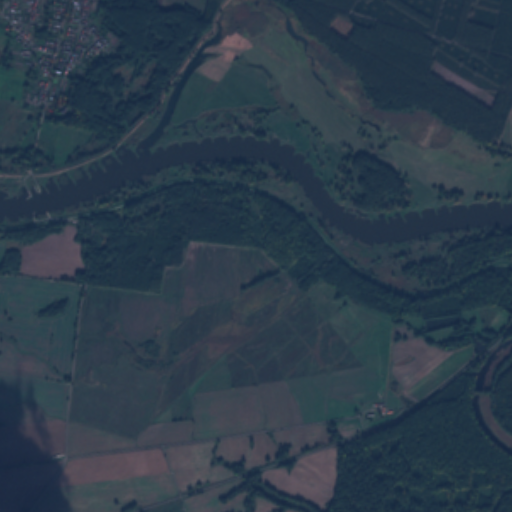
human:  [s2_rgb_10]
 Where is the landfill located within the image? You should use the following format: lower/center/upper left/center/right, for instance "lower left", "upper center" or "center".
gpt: The landfill is located in the center left of the image.
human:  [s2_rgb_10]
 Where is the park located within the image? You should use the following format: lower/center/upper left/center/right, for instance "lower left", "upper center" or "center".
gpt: The park is located in the upper left of the image.
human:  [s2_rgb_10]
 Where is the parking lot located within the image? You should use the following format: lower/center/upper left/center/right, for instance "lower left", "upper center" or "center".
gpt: The parking lot is located in the center left of the image.
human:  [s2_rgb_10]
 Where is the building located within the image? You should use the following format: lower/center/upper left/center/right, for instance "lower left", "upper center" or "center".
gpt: There is no building in the image.